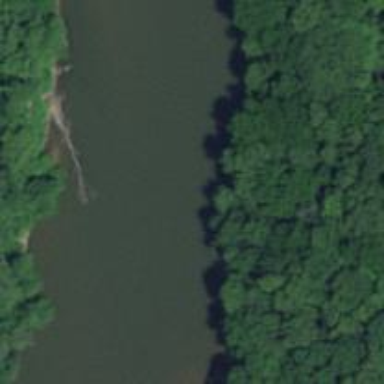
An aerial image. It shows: Beautiful river scene.